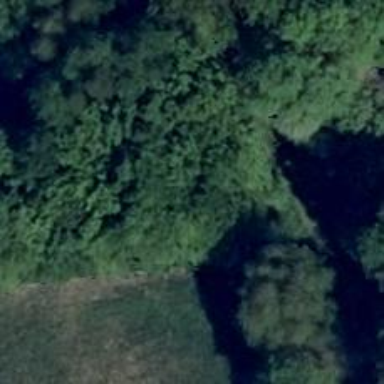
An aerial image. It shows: Hunting stand.